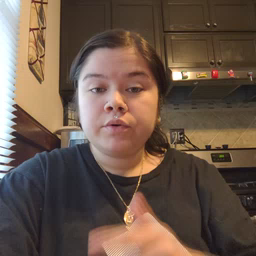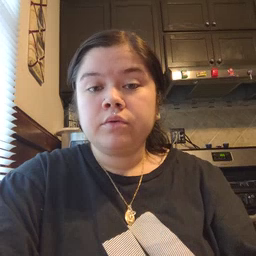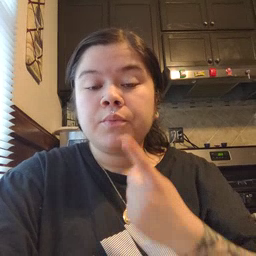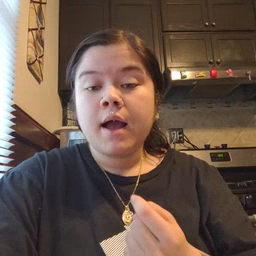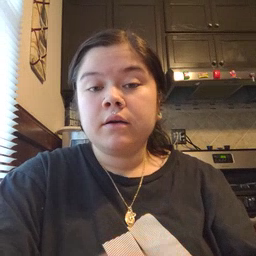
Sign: red